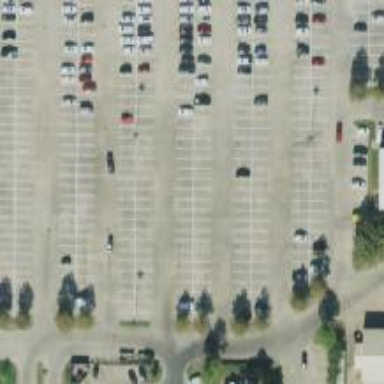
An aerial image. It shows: Parking space.